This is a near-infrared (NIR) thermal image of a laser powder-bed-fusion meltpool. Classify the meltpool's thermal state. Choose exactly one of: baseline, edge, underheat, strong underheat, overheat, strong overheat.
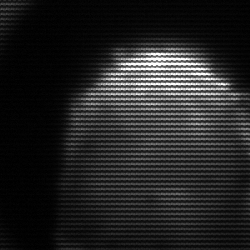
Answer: edge